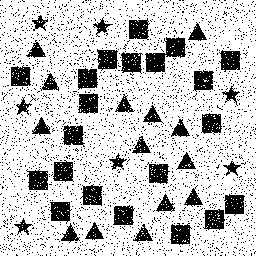
Squares: 21
Triangles: 14
Stars: 7
Total shapes: 42